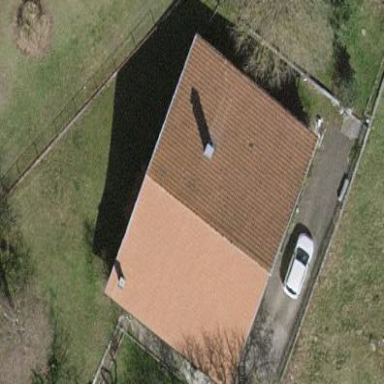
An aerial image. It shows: Detached building with gabled roof oriented across.